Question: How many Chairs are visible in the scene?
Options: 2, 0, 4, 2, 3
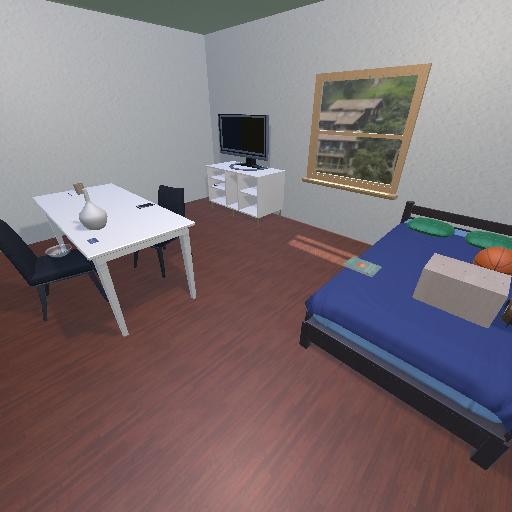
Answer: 2